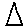
Label: triangle